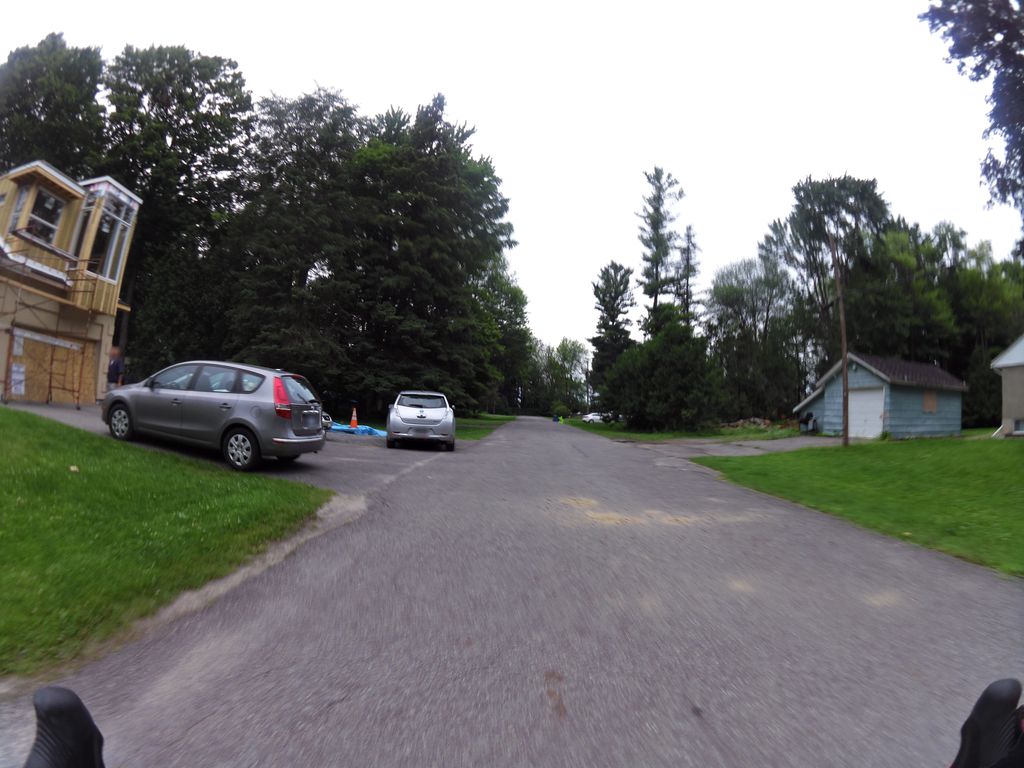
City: ottawa-gatineau